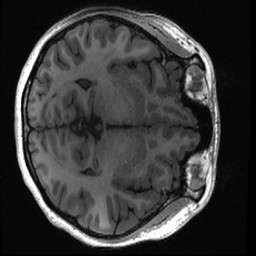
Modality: T1w
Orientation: axial